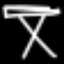
Label: hourglass